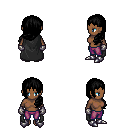
a pixel art fantasy rpg character, female body template, human, dark skin, black cape, magenta pants, black left-swept hairstyle, metal gloves, metal boots, four views (front, back, left, right), 2x2 character sprite sheet, small pixel art, hard edges, no anti-aliasing